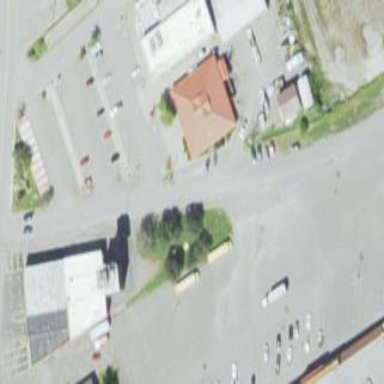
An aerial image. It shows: Parking area.